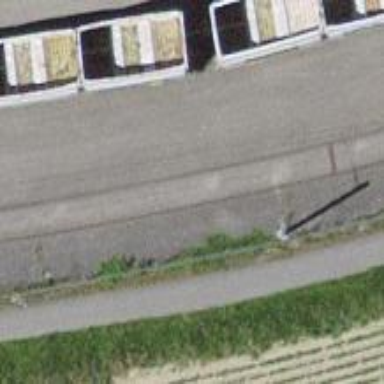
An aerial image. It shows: Single railway spur track.